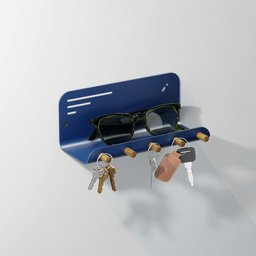
Label: appliances